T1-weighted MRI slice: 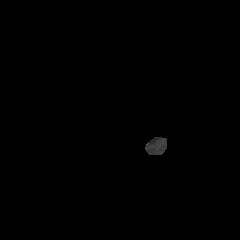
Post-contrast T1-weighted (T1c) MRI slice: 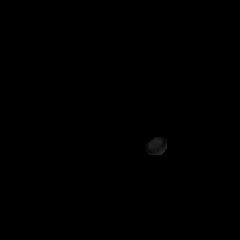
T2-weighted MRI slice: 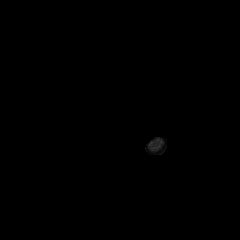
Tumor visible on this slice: no